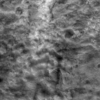
Label: not_dusty